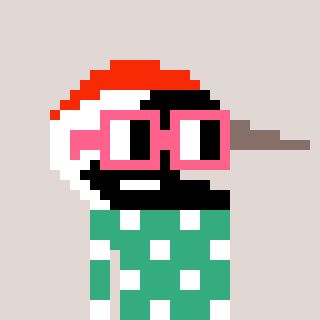
a pixel art character with square pink glasses, a crane-shaped head and a teal-colored body on a warm background